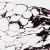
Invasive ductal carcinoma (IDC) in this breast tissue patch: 0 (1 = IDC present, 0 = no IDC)